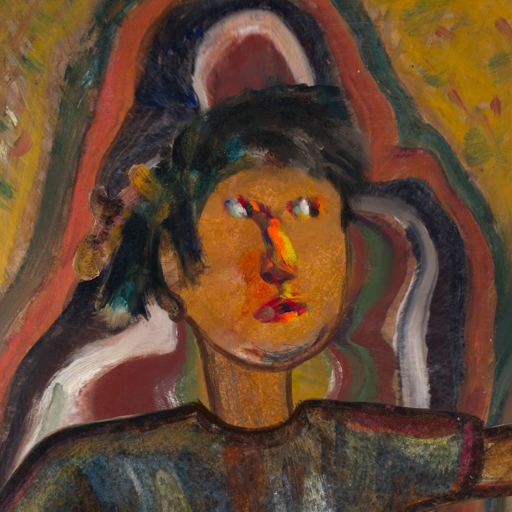
Background: AfterRaid, Head And Neck Side: Pipe, Face Side: An_Impression, Bust: Mosgoul, Hair Side: Pipe, Head Accessory: Blank, Second Necklace: Blank, Necklace: Blank, Baby: Blank